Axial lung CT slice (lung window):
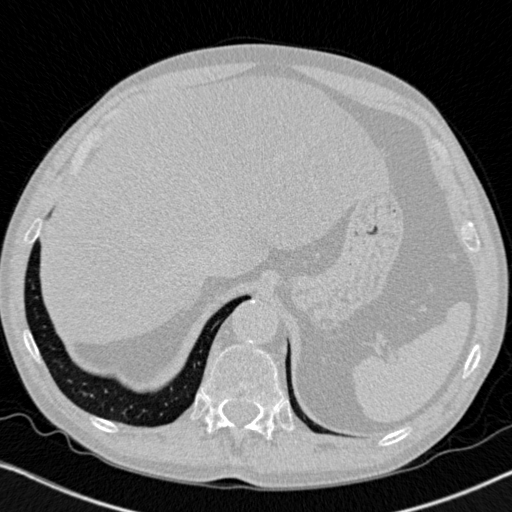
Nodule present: no